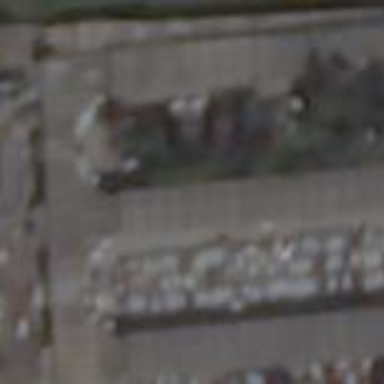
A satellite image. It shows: Building serving as bus station.